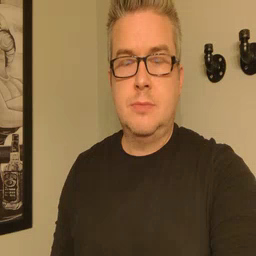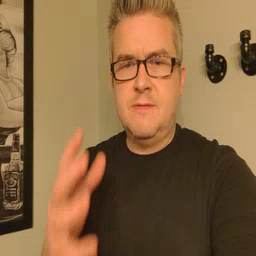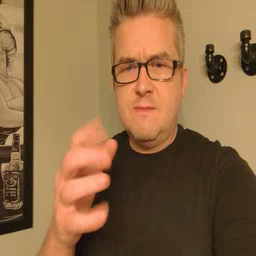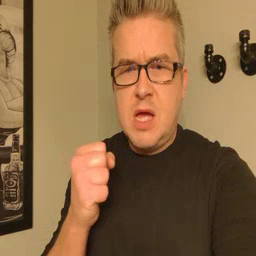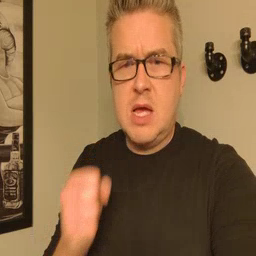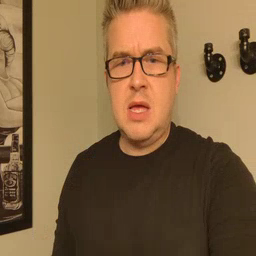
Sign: fast